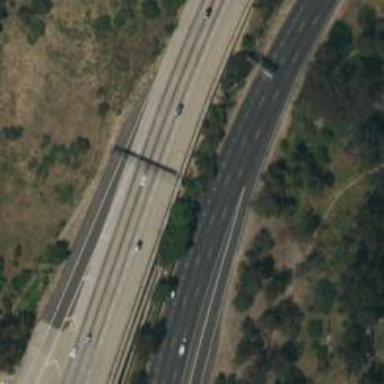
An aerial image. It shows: Motorway.